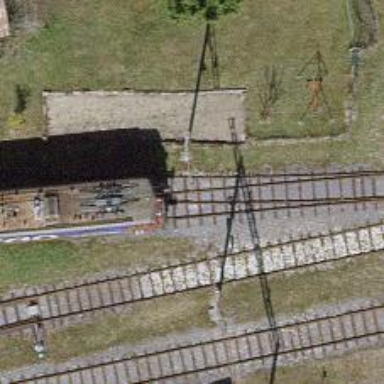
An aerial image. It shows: Railway yard with one track in service.